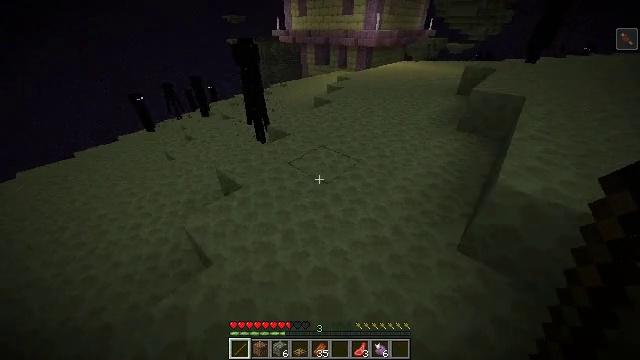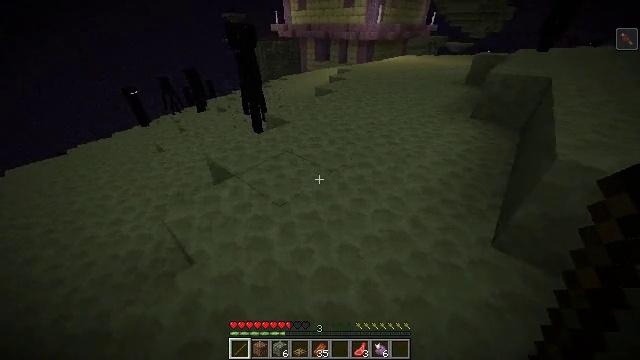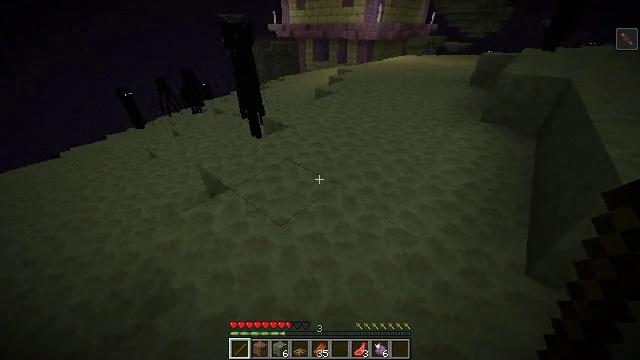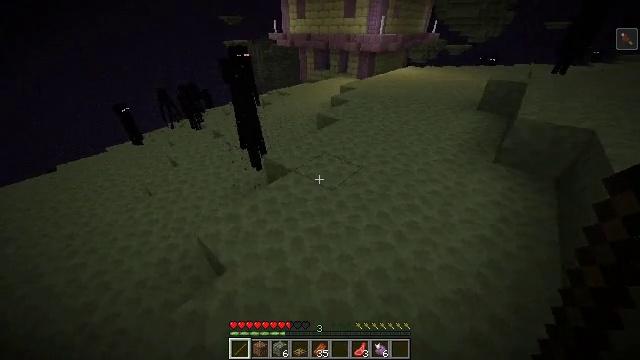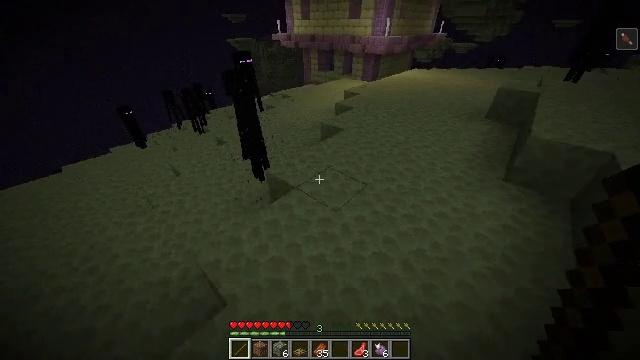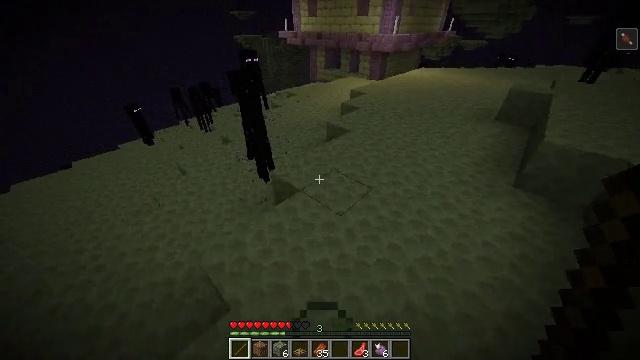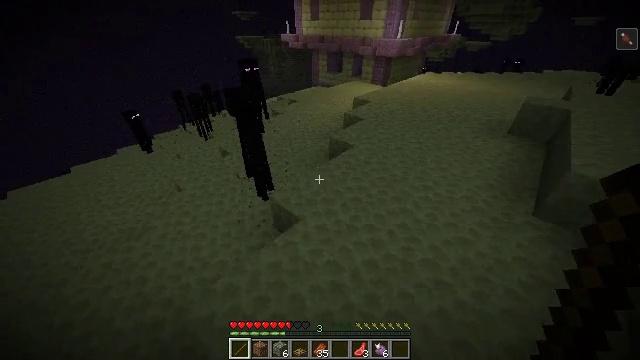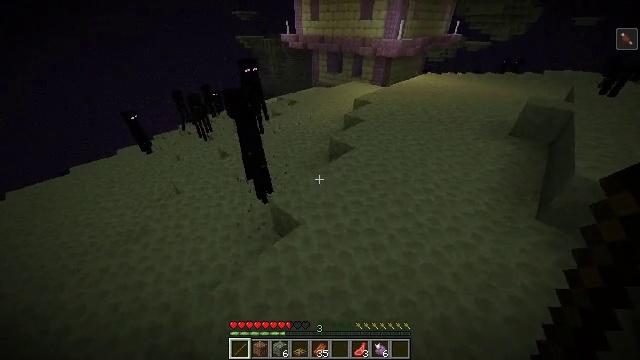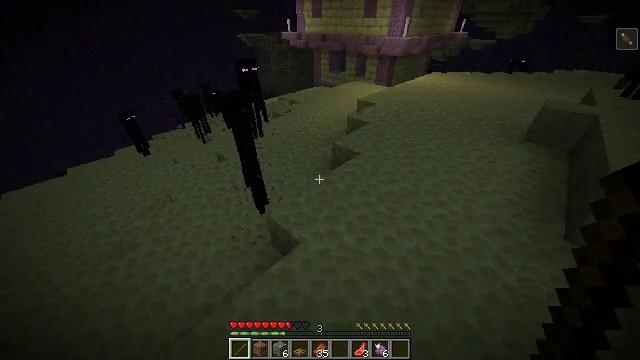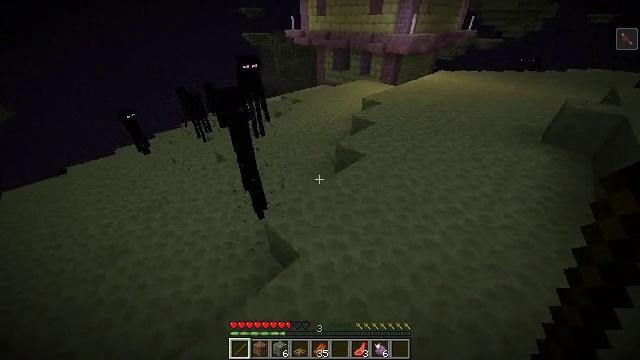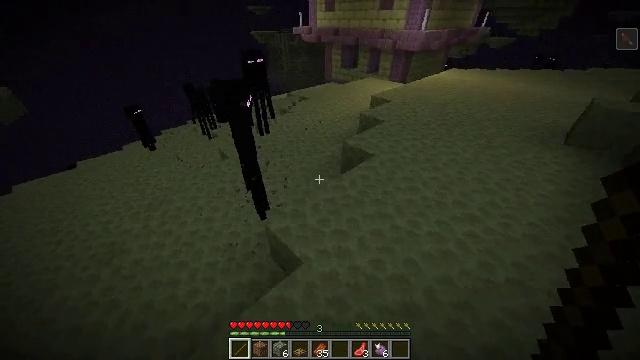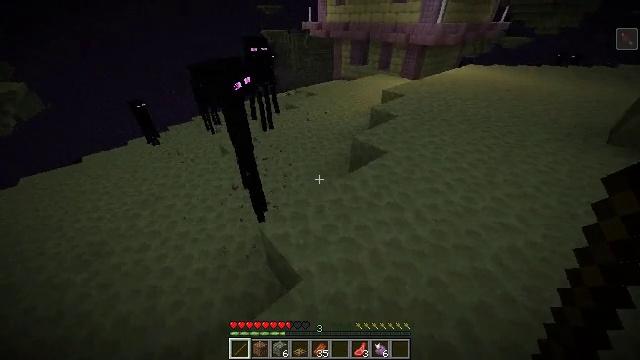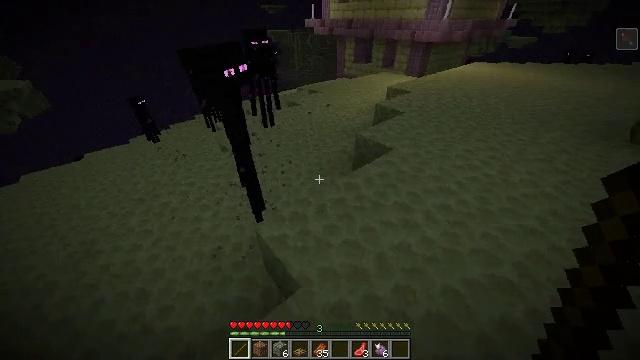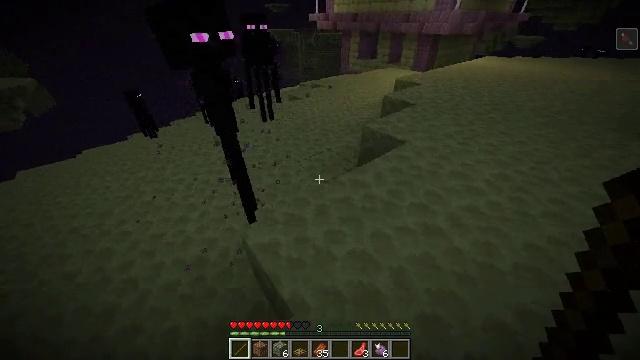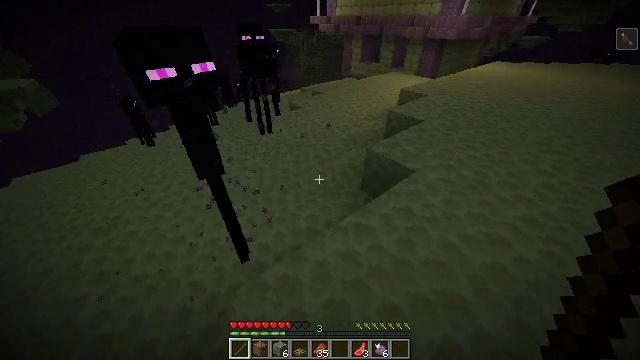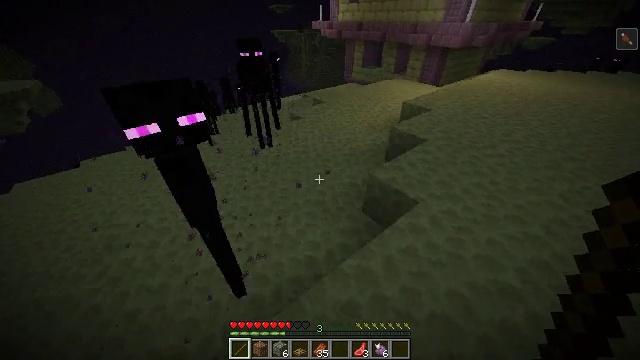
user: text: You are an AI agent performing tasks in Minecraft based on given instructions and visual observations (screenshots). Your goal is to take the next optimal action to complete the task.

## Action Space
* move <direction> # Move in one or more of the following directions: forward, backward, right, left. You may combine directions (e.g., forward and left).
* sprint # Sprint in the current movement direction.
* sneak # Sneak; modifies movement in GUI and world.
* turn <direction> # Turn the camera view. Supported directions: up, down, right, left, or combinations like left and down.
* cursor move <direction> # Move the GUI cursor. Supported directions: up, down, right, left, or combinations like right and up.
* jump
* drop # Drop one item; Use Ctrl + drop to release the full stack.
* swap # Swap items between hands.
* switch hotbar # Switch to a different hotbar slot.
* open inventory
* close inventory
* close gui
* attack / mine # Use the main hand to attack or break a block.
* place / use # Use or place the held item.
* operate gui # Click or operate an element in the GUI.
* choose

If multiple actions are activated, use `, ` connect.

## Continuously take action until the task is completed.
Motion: motion action
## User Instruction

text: Drop a mutton.
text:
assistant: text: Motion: move forward, sprint, jump
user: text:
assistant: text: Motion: move forward, sprint, jump
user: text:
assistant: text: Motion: move forward, sprint, jump
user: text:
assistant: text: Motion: move forward, sprint, jump
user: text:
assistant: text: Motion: move forward, sprint, turn left, jump
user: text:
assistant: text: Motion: move forward, sprint, jump
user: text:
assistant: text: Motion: move forward, sprint, jump
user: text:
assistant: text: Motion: move forward, sprint, jump
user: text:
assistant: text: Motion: move forward, sprint, jump
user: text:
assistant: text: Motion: move forward, sprint, turn left, jump
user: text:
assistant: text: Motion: move forward, sprint, turn left, jump
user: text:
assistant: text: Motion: move forward, sprint, jump
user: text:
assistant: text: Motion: move forward, sprint, jump
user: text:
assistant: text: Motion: move forward, sprint, jump
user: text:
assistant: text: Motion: move forward, sprint, jump
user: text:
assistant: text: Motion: move forward, sprint, jump
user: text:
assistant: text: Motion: move forward, sprint, jump
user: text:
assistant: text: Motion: move forward, sprint, turn down, jump
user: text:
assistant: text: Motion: move forward, sprint, turn right, jump
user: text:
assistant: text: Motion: move forward, sprint, turn right, jump
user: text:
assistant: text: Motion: move forward, sprint, turn right, jump
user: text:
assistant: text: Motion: move forward, sprint, turn right and up, jump
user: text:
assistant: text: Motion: move forward, sprint, turn right and up, jump
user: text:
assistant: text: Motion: move forward, sprint
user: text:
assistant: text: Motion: move forward, sprint
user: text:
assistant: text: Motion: move forward, sprint
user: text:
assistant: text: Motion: move forward, sprint
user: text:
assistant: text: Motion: move forward, sprint, turn right
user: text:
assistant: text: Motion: move forward, sprint, turn right
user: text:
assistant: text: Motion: move forward, sprint